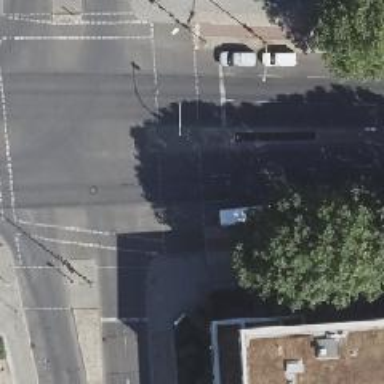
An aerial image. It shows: Secondary road with asphalt surface and cycle track on the right.